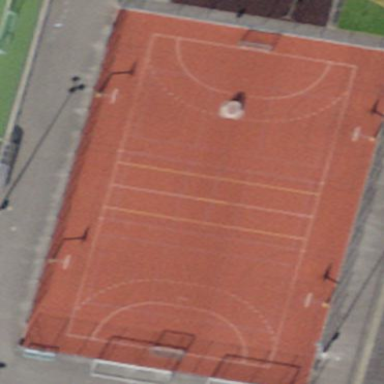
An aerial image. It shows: Tartan pitch used for basketball and handball.